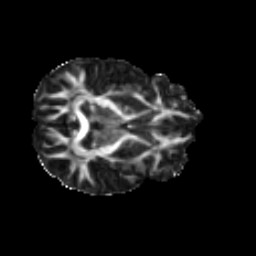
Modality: FA
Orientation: axial
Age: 30
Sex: female
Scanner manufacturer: ge
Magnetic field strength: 3 T
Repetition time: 7.8 s
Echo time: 0.0606 s